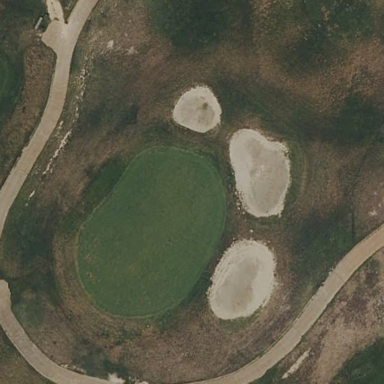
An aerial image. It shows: Rough area in golf course.